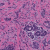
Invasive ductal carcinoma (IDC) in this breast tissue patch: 0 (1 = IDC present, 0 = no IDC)